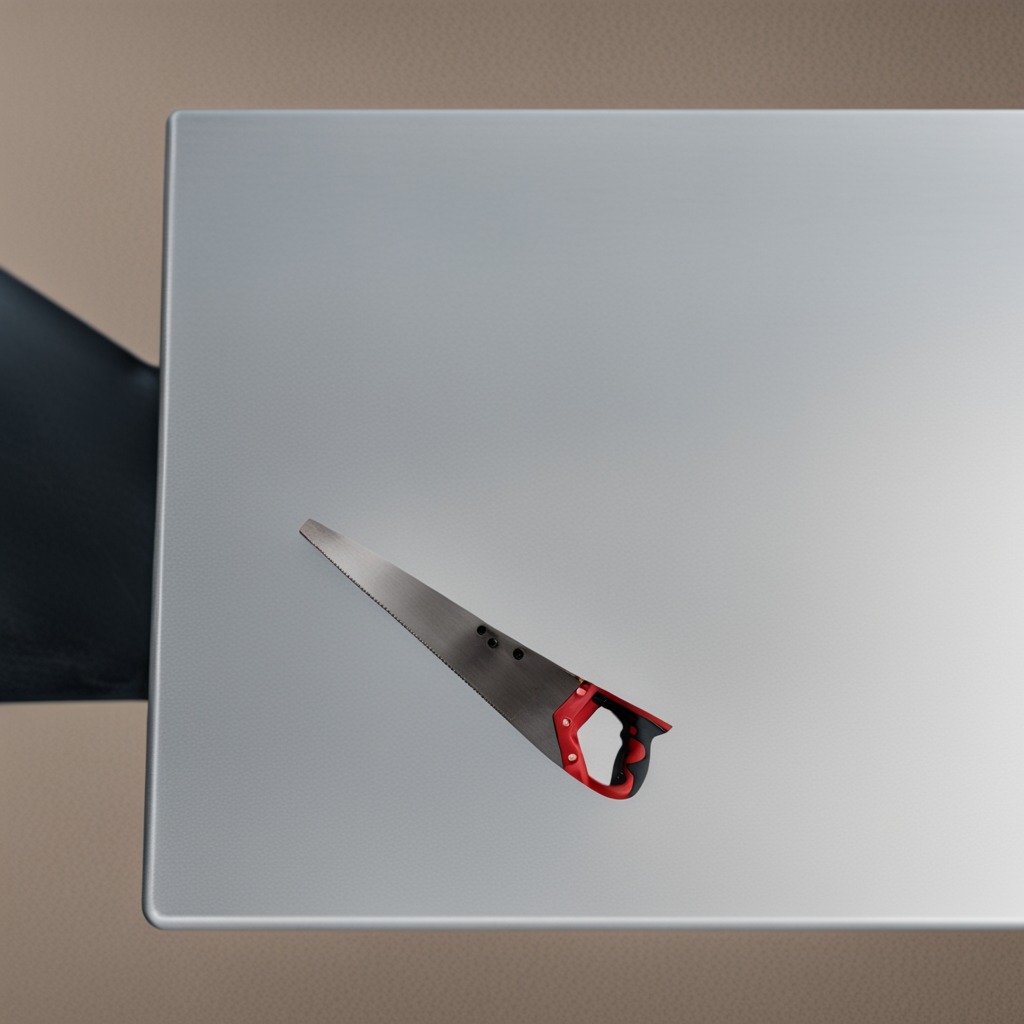
A metal saw is lying on the utility table.